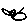
Label: bird